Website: bh-photo
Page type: billing-address
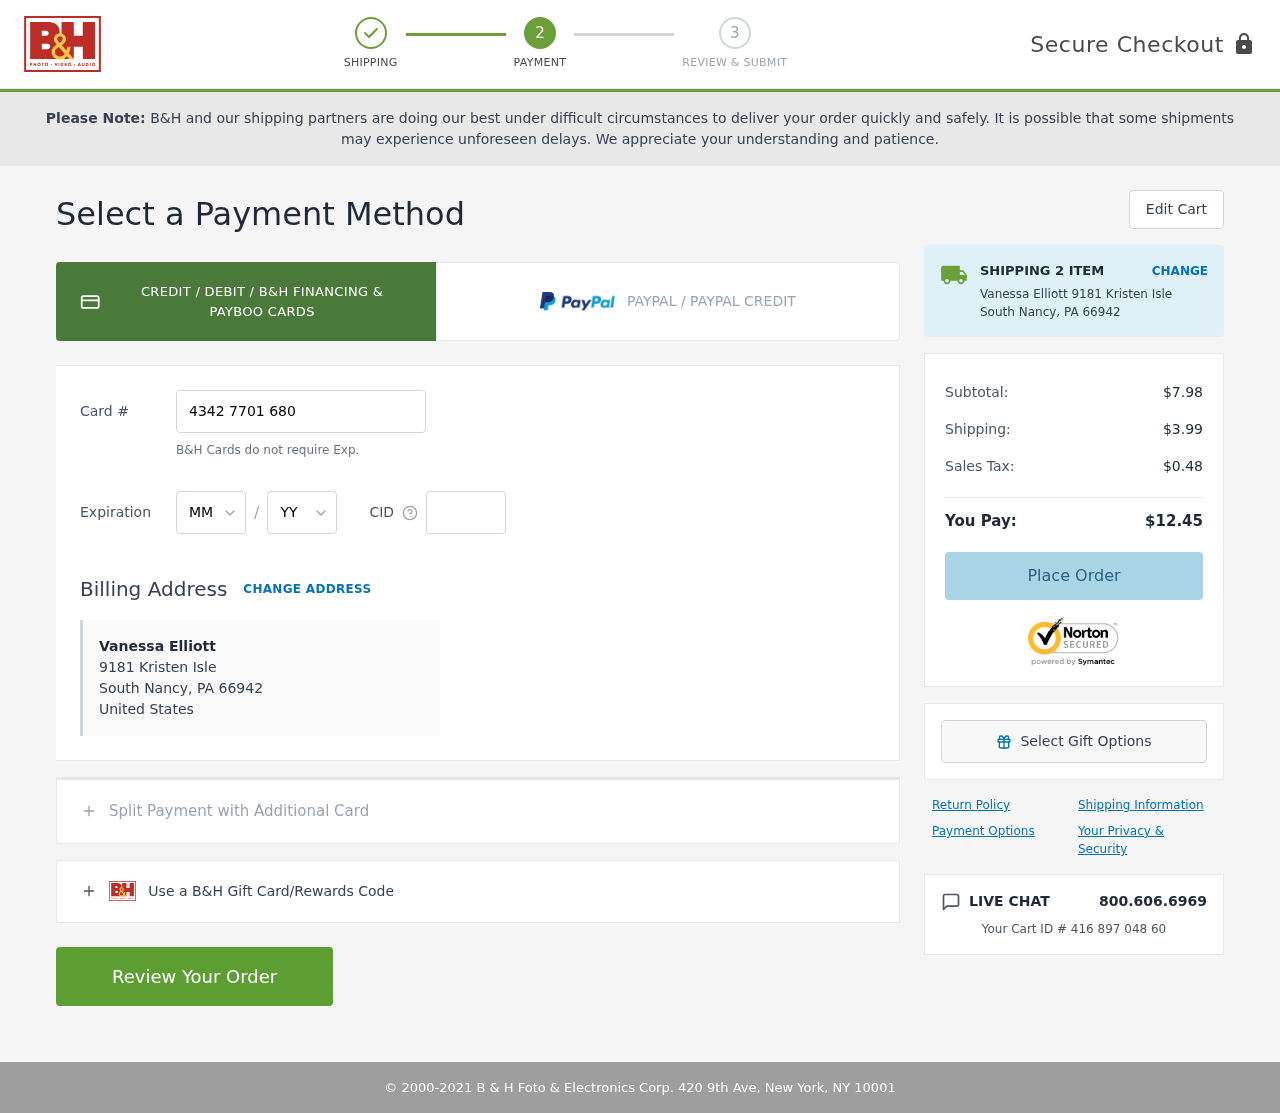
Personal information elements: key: PII_CARD_CVV
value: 973
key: PII_CARD_EXPIRY_MONTH
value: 03
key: PII_CARD_EXPIRY_YEAR
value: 30
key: PII_CARD_NUMBER
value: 4342 7701 6801 7777
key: PII_CITY
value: South Nancy
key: PII_COUNTRY
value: United States
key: PII_FULLNAME
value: Vanessa Elliott
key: PII_POSTCODE
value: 66942
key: PII_STATE_ABBR
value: PA
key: PII_STREET
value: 9181 Kristen Isle
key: PII_FULLNAME2
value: Vanessa Elliott
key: PII_STREET2
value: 9181 Kristen Isle
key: PII_CITY_STATE_ZIP2
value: South Nancy, PA
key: PII_POSTCODE2
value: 66942
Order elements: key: ORDER_NUM_ITEMS
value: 2
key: ORDER_SUBTOTAL
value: $7.98
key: ORDER_SHIPPING_COST
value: $3.99
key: ORDER_TAX
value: $0.48
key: ORDER_TOTAL
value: $12.45
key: ORDER_ID
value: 416 897 048 60